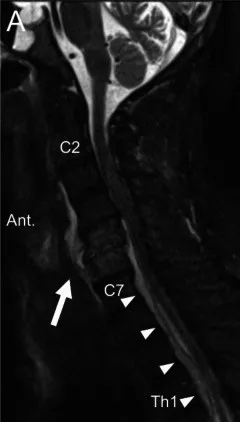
Preoperative radiological images. . Sagittal whole-spine T2-weighted magnetic resonance images showing a retropharyngeal abscess (white arrow) and epidural abscess (white arrowheads). Hyperintensity of C5 and C6 vertebral bodies suggest pyogenic spondylitis. Fluid collection in the intervertebral spaces of C5/6, Th12/L1, L3/4, L4/5, and L5/S1 appear to be spondylodiscitis. Cervicothoracic regions.
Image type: radiology (mri)